Field crop: maize
Growth stage: 1
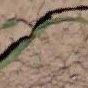
Species: maize